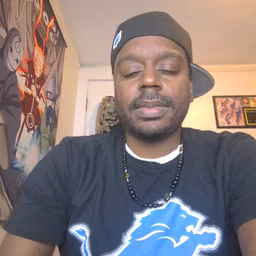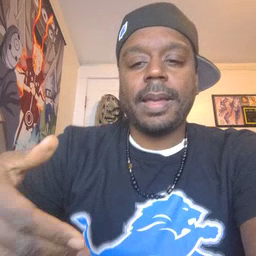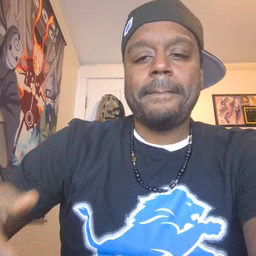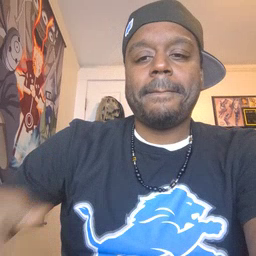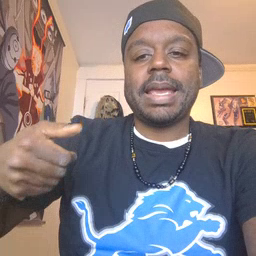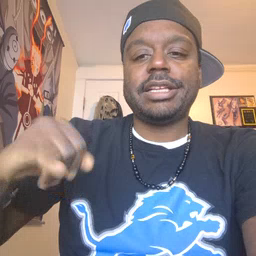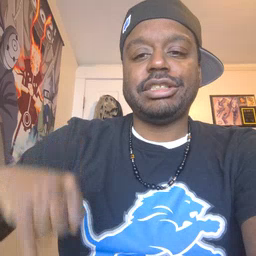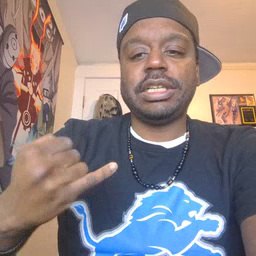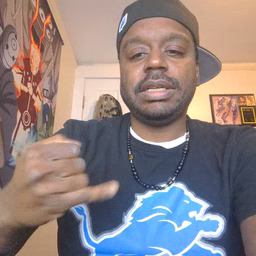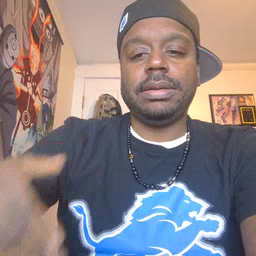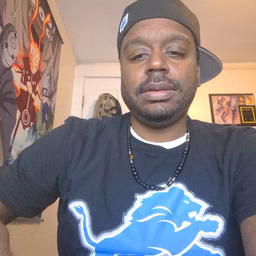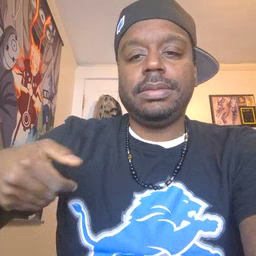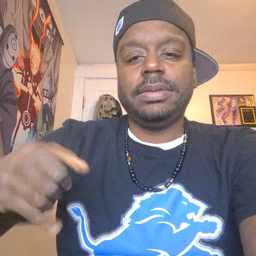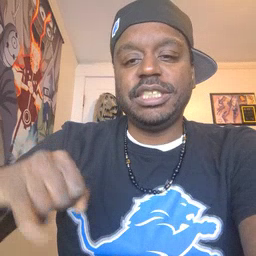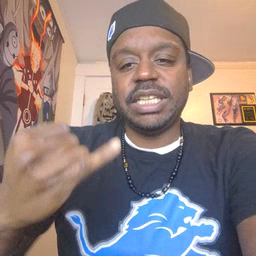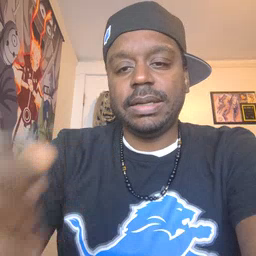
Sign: jeans